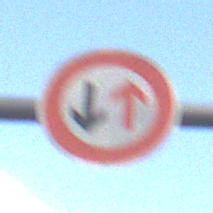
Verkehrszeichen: VorrangDesGegenverkehrs
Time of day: MorningAfternoon
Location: Outdoor (RoadRail)
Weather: PartlyCloudy
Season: NotSpecified
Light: Natural